Interaction volume radius: 5 \u00c5
Interaction volume height: 25 \u00c5
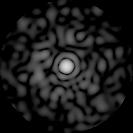
Disorder parameter: 0.8652